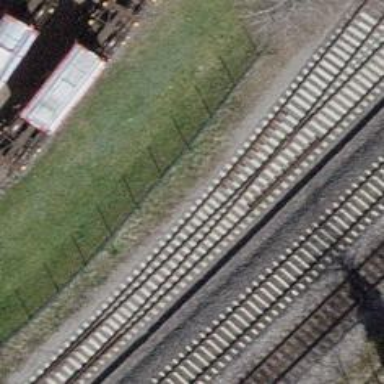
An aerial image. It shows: Single track railway in yard.